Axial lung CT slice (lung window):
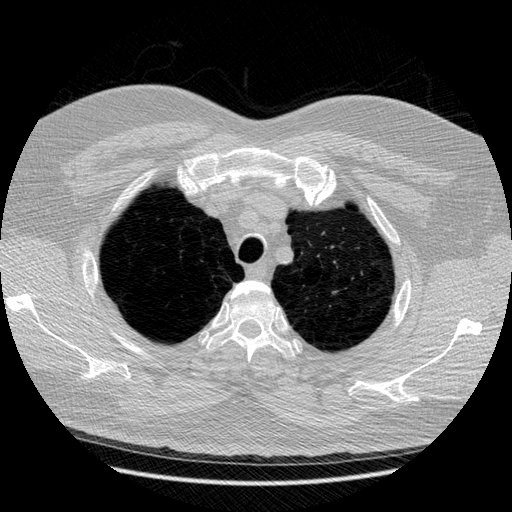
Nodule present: no